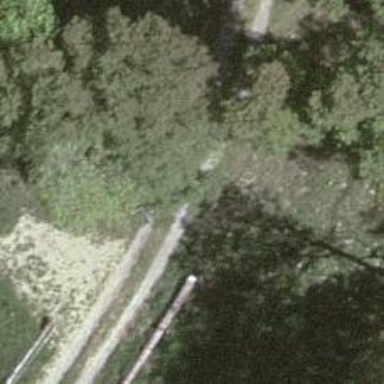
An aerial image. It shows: Track with grade 3 tracktype.